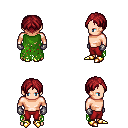
a pixel art fantasy rpg character, male body template, human, light skin, green tattered cape, red pants, brunette parted hairstyle, metal gloves, gold boots, four views (front, back, left, right), 2x2 character sprite sheet, small pixel art, hard edges, no anti-aliasing